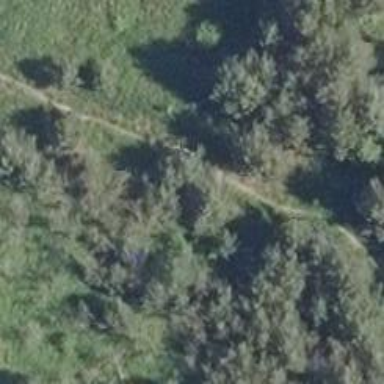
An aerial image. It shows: Path on the ground.